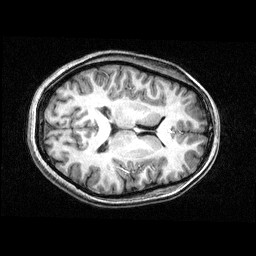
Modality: T1w
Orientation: axial